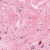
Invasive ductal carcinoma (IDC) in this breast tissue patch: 0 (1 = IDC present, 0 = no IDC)